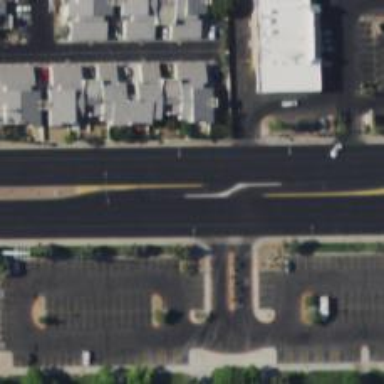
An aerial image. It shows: Asphalt road with primary link designation.